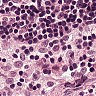
Metastatic tissue present: no